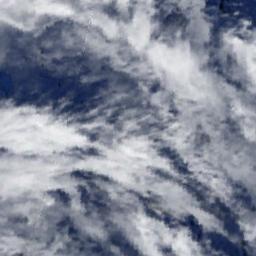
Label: cloud